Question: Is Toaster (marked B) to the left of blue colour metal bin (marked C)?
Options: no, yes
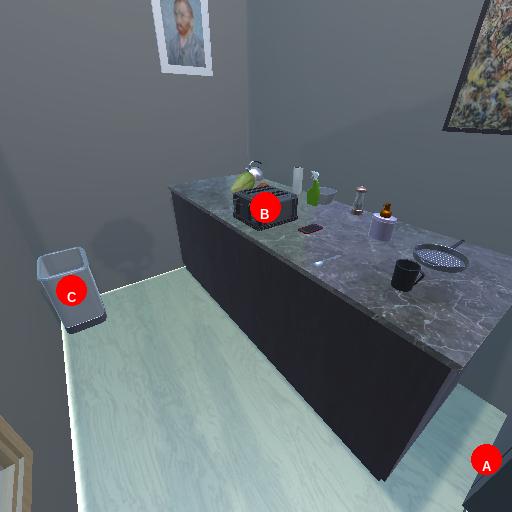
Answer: no